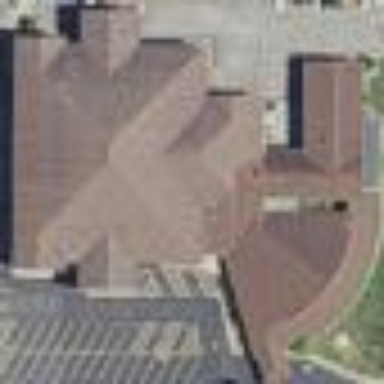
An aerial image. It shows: Beautiful church building.